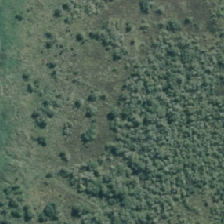
Land cover: deciduous_hardwood